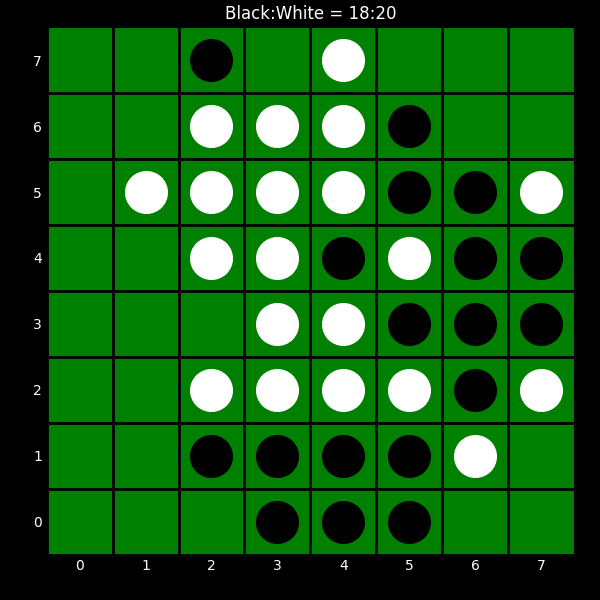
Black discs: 18
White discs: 20